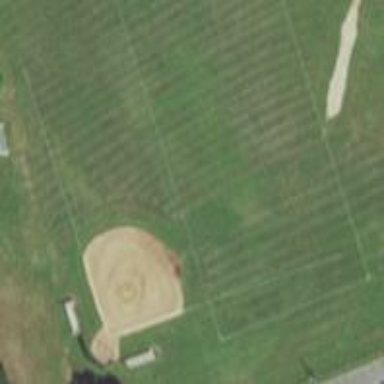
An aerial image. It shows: Baseball pitch with sandy surface. It is designated as leisure land for sports activities.